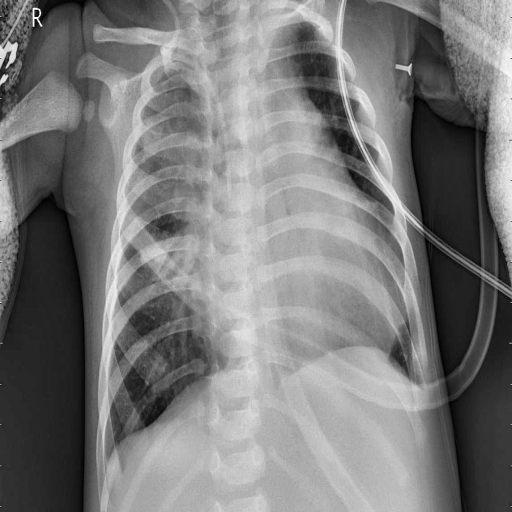
Finding: PNEUMONIA